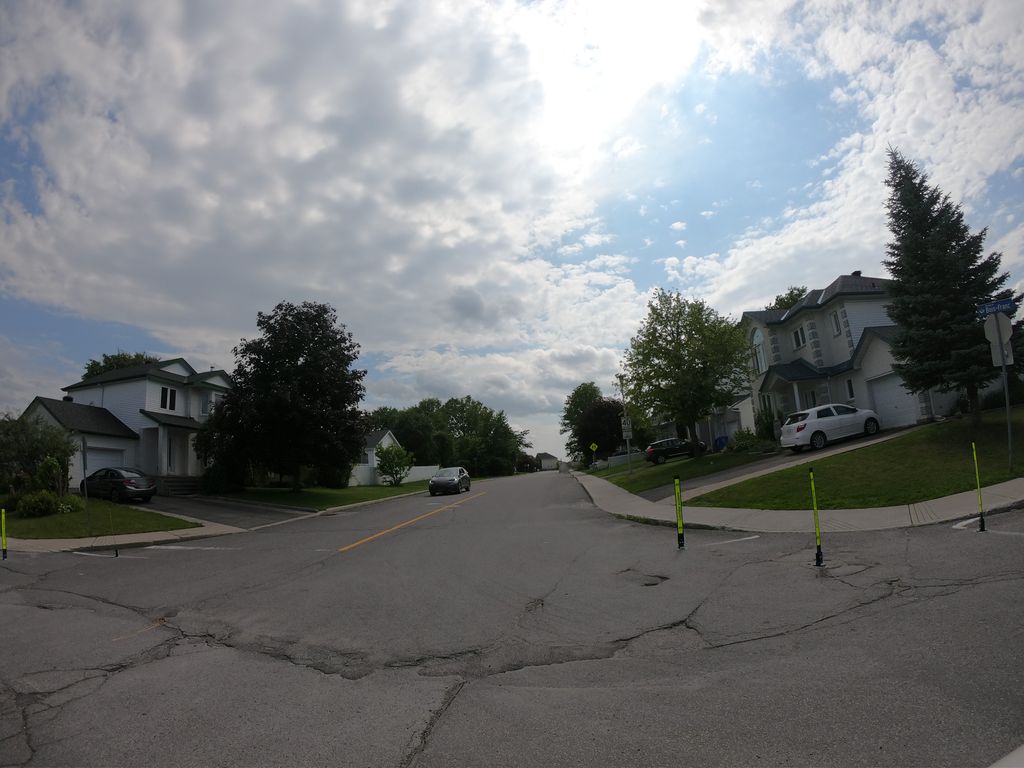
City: ottawa-gatineau